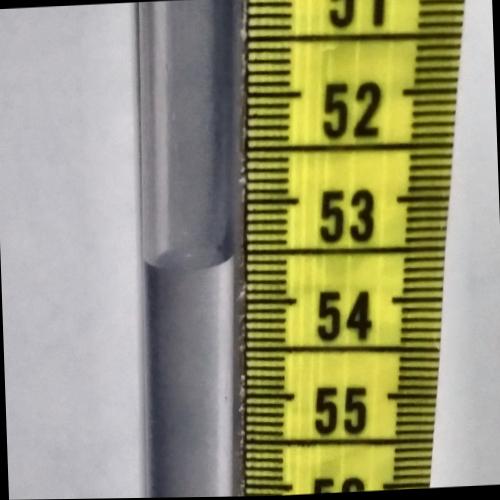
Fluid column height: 53.6 cm